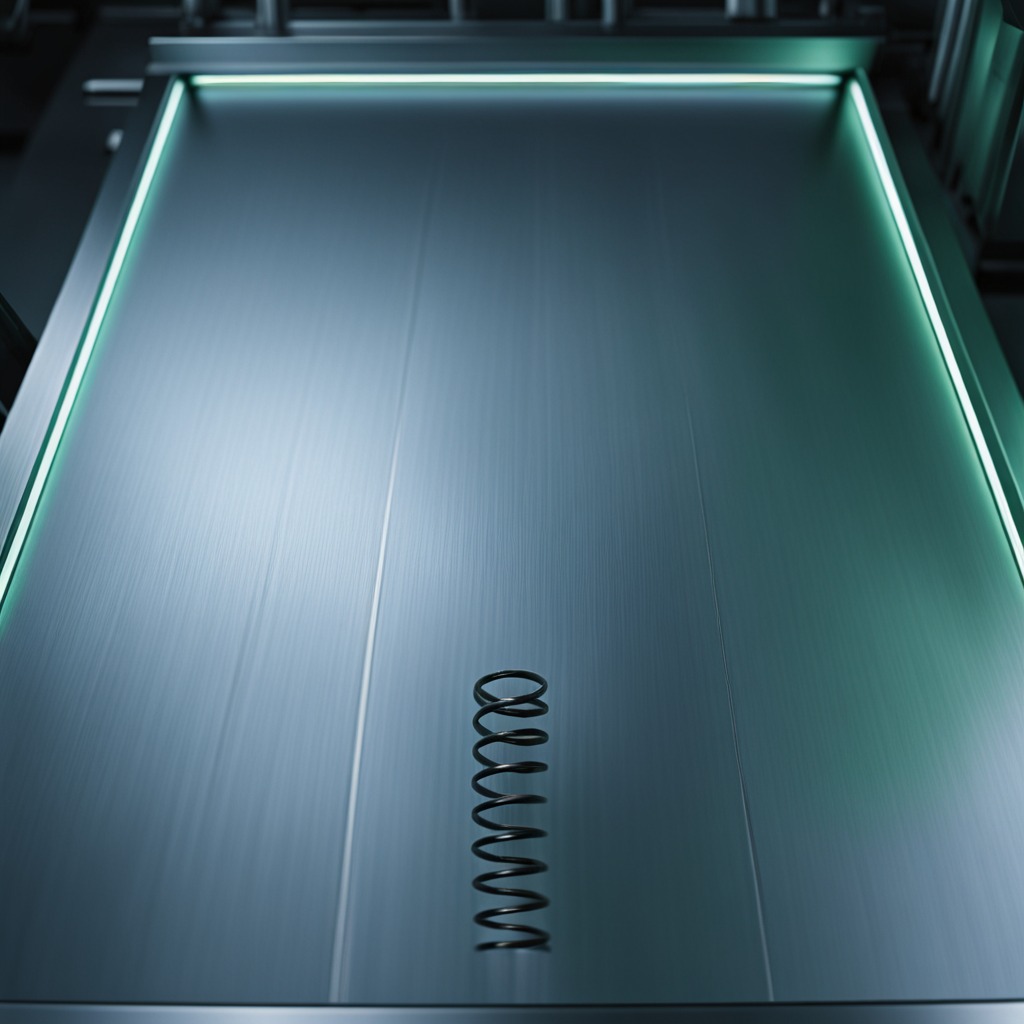
A coiled metal spring is lying on a metal table in a machine shop under fluorescent lights.